Interaction volume radius: 5 \u00c5
Interaction volume height: 20 \u00c5
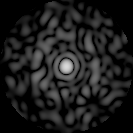
Disorder parameter: 0.8461